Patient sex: F
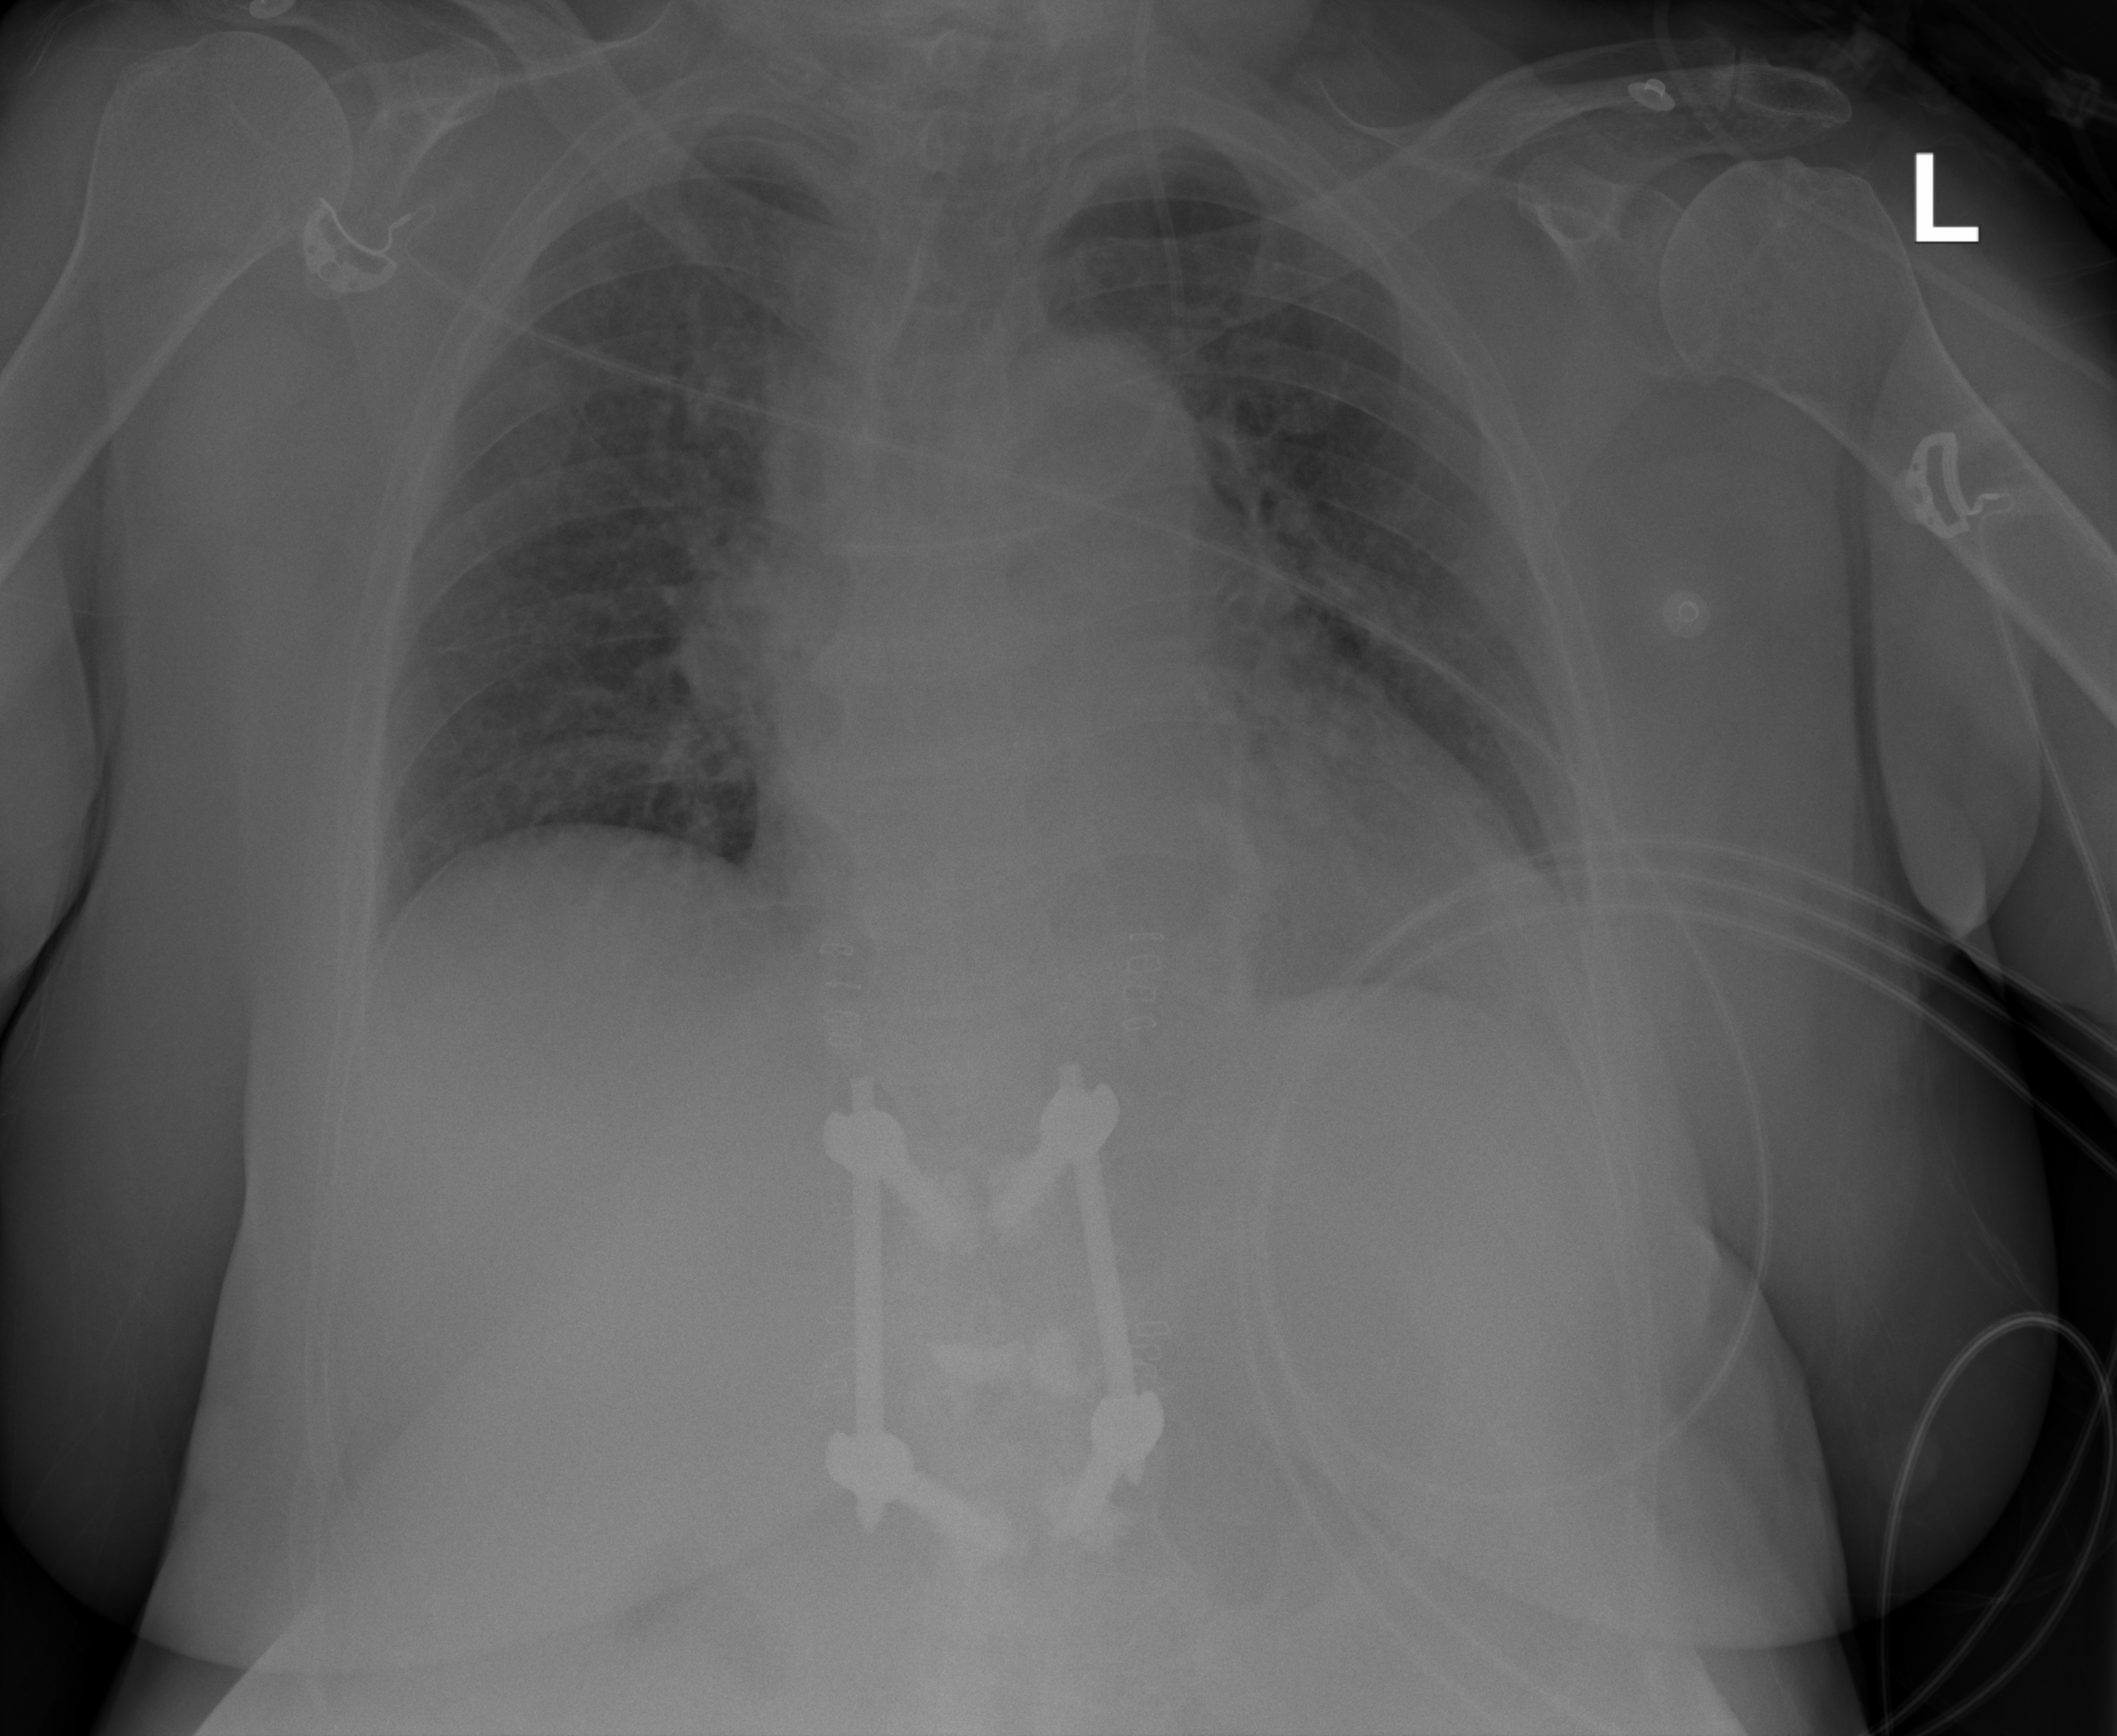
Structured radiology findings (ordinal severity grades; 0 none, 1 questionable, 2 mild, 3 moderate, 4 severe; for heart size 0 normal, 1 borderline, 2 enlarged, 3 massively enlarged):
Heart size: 2
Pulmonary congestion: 1
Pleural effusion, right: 0
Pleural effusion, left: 1
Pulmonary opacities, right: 0
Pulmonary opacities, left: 0
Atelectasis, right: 0
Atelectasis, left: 0